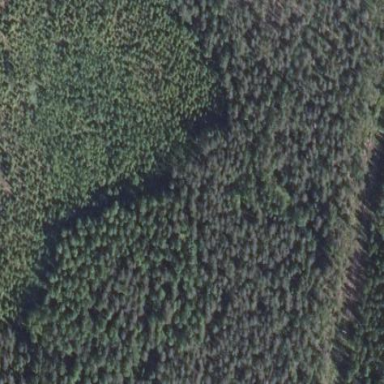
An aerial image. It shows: Needle-leaved woodland.